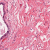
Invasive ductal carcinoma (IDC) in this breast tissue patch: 0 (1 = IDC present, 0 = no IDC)